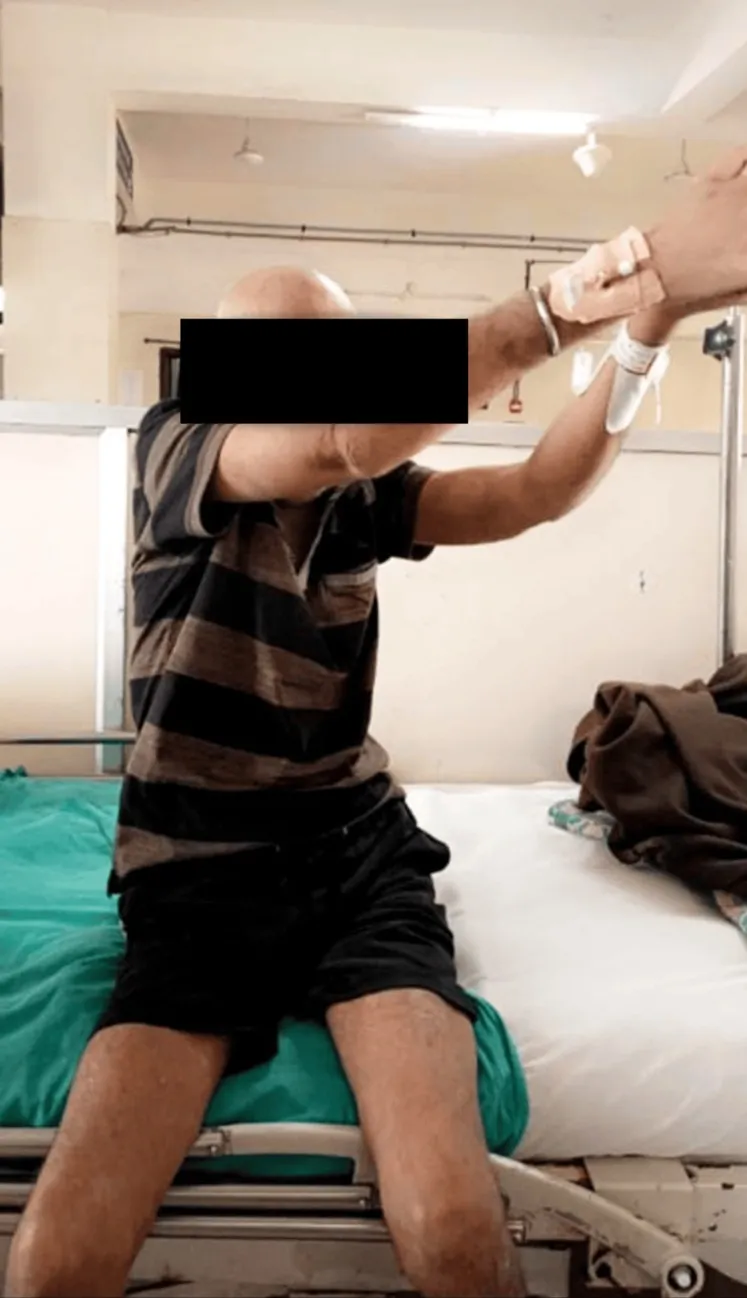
Performing D2 extension of the upper limb. PNF: proprioceptive neuromuscular facilitation.
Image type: medical_photograph (skin_photograph)